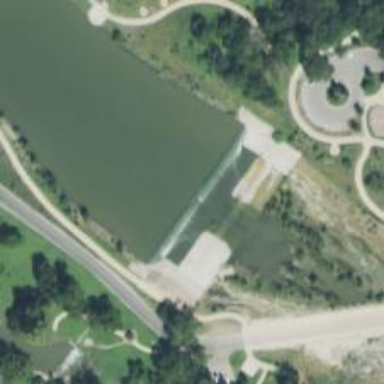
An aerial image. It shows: Dam along waterway.